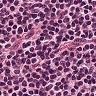
Metastatic tissue present: no